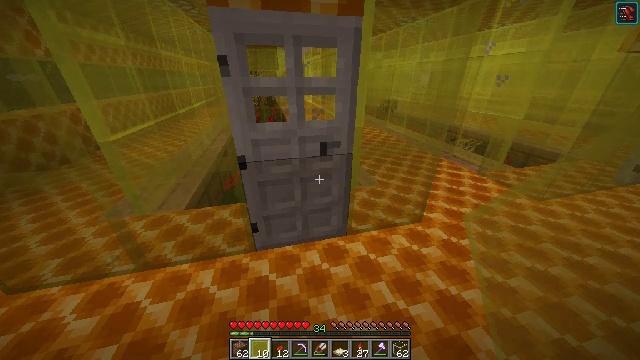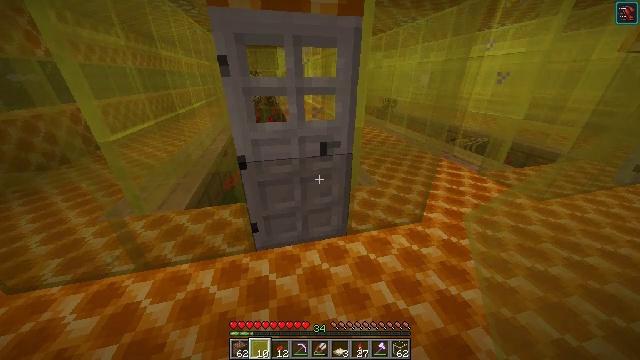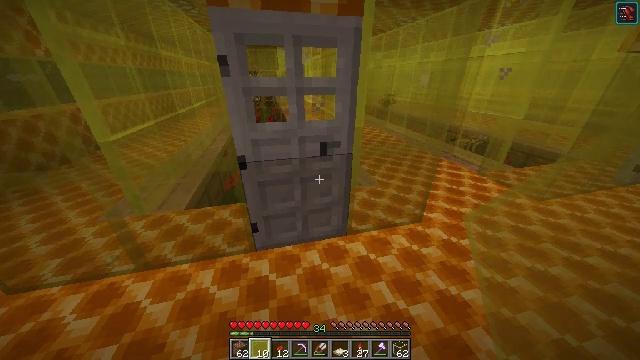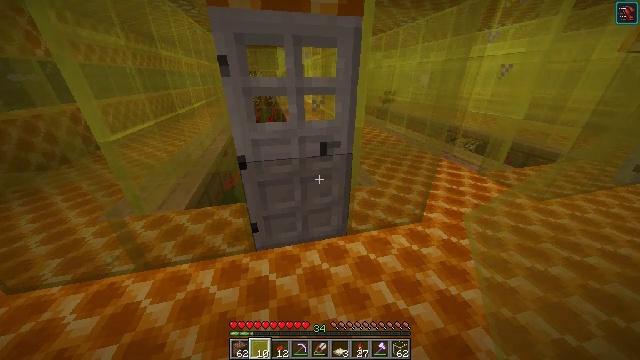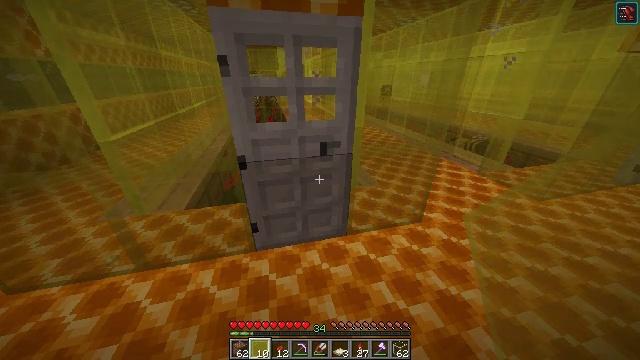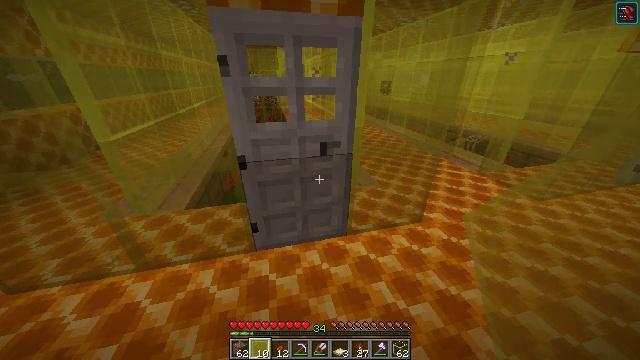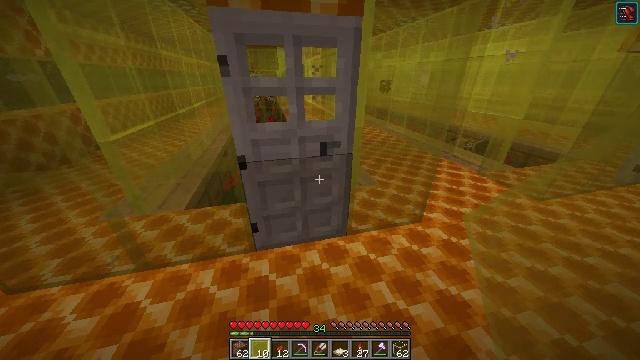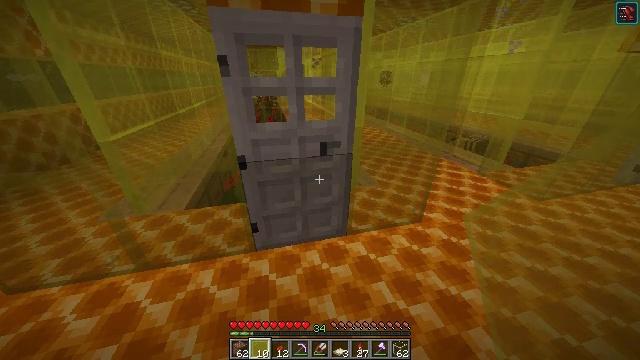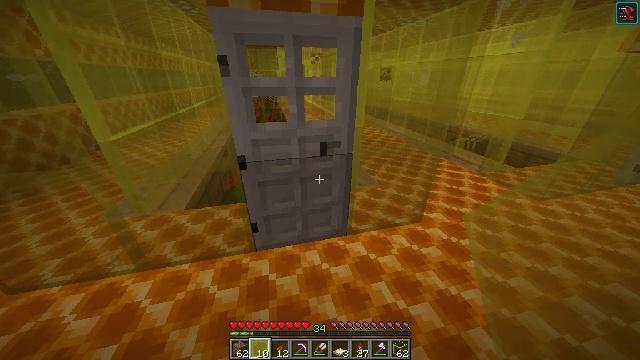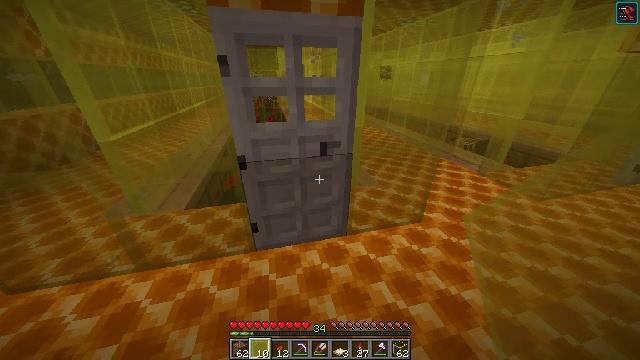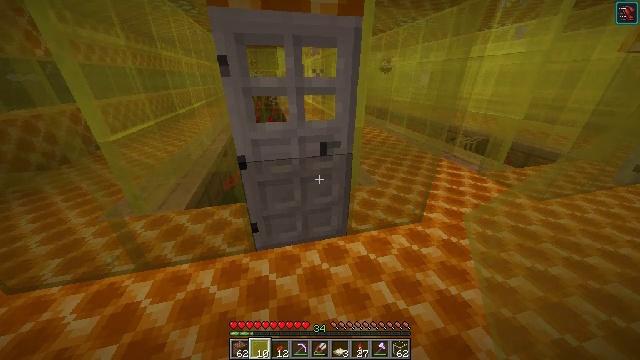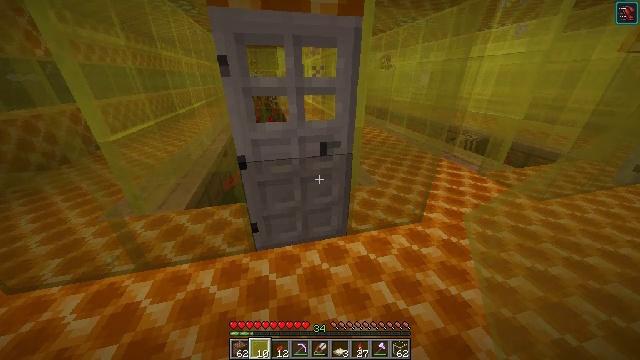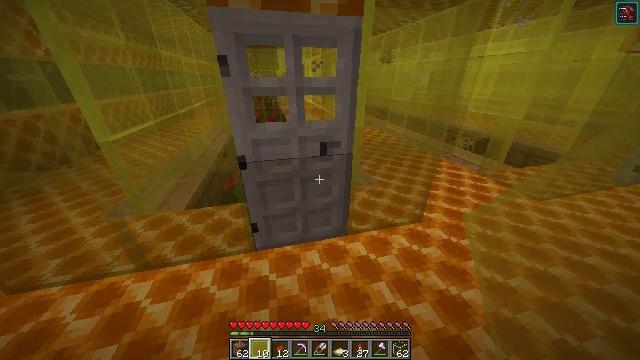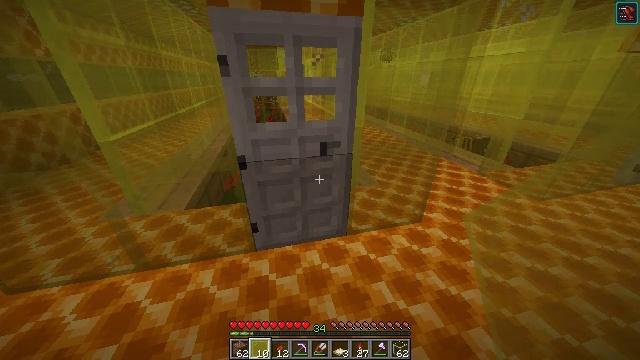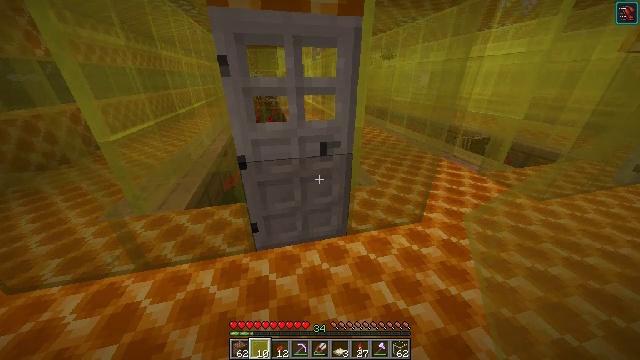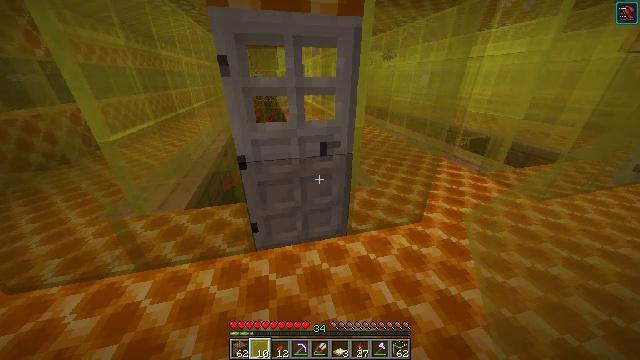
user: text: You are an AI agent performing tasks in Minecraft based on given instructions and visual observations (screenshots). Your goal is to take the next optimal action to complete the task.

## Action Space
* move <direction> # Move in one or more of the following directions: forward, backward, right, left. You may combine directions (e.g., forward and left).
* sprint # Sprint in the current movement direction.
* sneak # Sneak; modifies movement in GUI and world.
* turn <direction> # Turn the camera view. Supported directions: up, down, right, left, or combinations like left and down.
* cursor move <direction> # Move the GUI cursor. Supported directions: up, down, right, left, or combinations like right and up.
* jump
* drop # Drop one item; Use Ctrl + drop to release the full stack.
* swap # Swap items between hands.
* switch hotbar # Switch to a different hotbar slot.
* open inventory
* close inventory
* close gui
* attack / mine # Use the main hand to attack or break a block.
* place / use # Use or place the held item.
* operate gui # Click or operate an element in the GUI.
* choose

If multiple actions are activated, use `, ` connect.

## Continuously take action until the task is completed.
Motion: motion action
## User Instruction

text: Attack the yellow stained glass pane to break it.
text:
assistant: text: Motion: no_op
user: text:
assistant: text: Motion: no_op
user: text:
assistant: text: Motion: no_op
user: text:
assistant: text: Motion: no_op
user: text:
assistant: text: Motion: no_op
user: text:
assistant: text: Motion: no_op
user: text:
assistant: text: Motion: no_op
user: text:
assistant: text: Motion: no_op
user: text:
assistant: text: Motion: no_op
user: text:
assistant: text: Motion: no_op
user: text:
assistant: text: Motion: no_op
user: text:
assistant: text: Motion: no_op
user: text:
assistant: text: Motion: no_op
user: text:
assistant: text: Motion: no_op
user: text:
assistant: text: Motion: no_op
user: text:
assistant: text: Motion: no_op
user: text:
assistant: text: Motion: no_op
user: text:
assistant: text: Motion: no_op
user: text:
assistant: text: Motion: no_op
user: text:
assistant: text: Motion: no_op
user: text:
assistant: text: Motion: no_op
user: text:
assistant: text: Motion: no_op
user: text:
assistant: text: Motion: no_op
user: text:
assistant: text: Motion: no_op
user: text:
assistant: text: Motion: no_op
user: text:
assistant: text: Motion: no_op
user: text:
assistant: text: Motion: no_op
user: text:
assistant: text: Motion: no_op
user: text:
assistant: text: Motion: no_op
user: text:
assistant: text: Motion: no_op